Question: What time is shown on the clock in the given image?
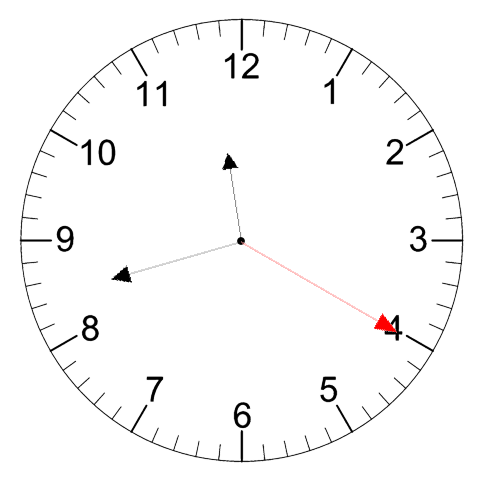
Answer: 11:42:20